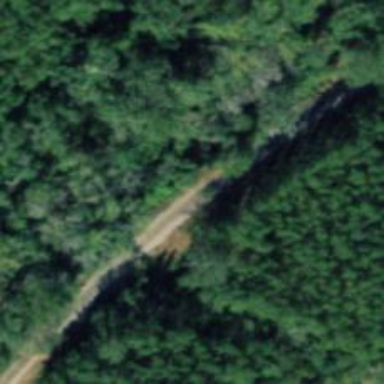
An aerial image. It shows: Railway track.